Interaction volume radius: 5 \u00c5
Interaction volume height: 15 \u00c5
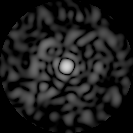
Disorder parameter: 0.8123